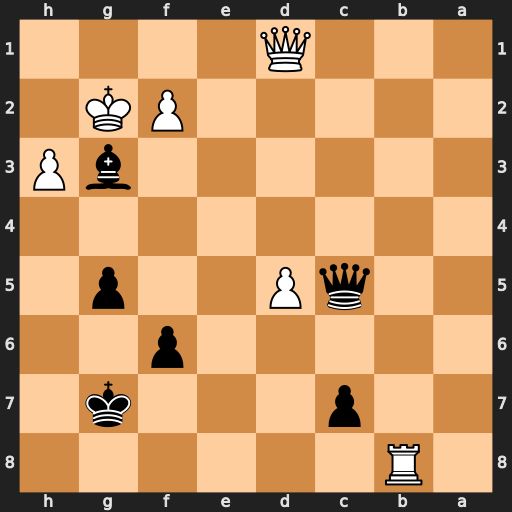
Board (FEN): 1R6/2p3k1/5p2/2qP2p1/8/6bP/5PK1/3Q4
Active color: b
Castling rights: -
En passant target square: -
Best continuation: Qxf2+ Kh1 Qh2#